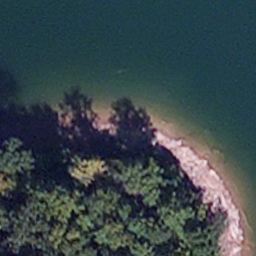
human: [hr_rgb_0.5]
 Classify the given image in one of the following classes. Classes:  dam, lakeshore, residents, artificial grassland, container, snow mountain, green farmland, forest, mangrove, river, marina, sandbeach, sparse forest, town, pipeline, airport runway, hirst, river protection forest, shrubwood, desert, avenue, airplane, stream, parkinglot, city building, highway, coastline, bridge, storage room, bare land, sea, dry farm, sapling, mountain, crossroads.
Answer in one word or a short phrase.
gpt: lakeshore